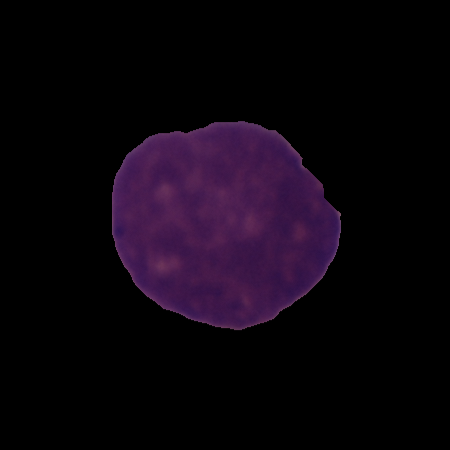
Label: cancer